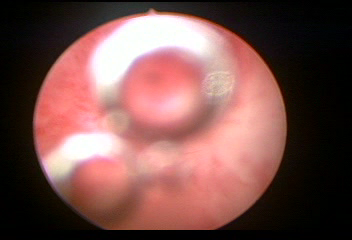
Modality: WLC
Class: Normal mucosa
Bladder cancer association: No